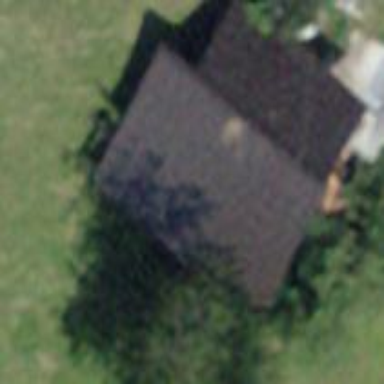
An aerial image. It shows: Cabin is depicted in the image.